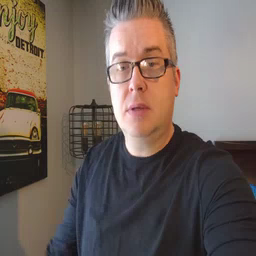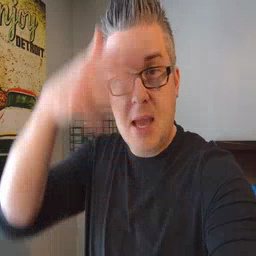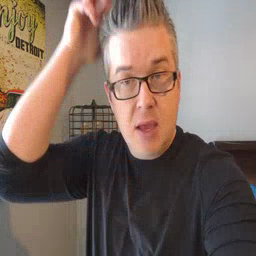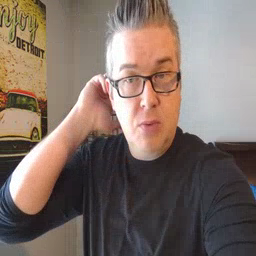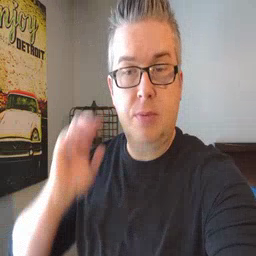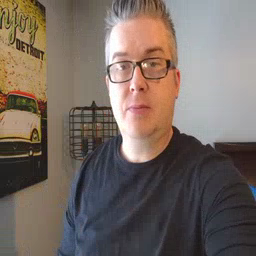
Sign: lion